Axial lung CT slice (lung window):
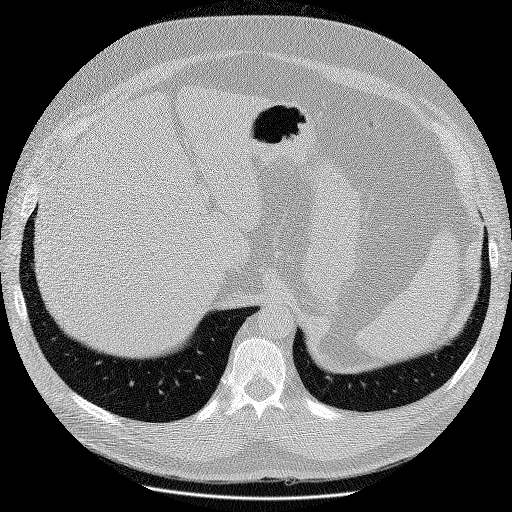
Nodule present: no